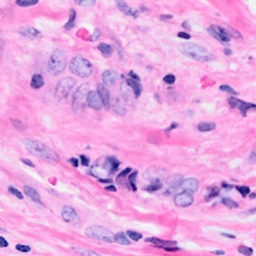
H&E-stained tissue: Breast